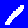
Digit: 1